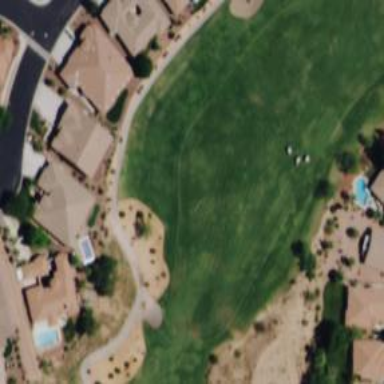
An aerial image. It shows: Golf hole.